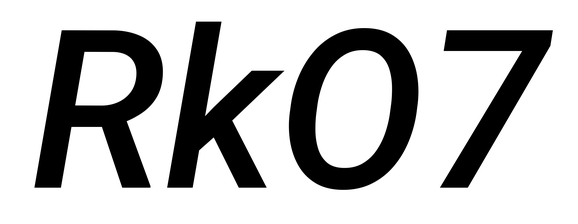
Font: Roboto-Italic_Medium_Italic